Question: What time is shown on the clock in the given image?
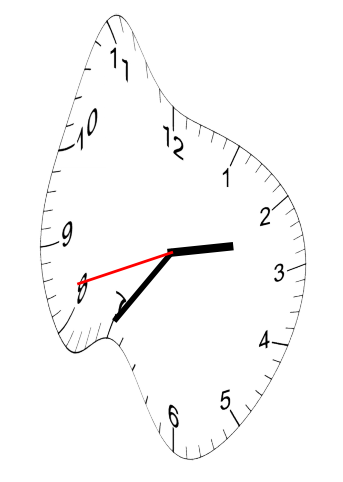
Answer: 02:35:42